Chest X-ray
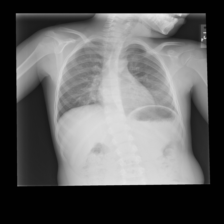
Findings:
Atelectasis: negative
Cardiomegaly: negative
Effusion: negative
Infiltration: negative
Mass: negative
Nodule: negative
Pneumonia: negative
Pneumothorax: negative
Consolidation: negative
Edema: negative
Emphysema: negative
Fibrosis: negative
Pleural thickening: negative
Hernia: negative